Chest X-ray. View position: PA
Patient age: 47
Patient sex: M
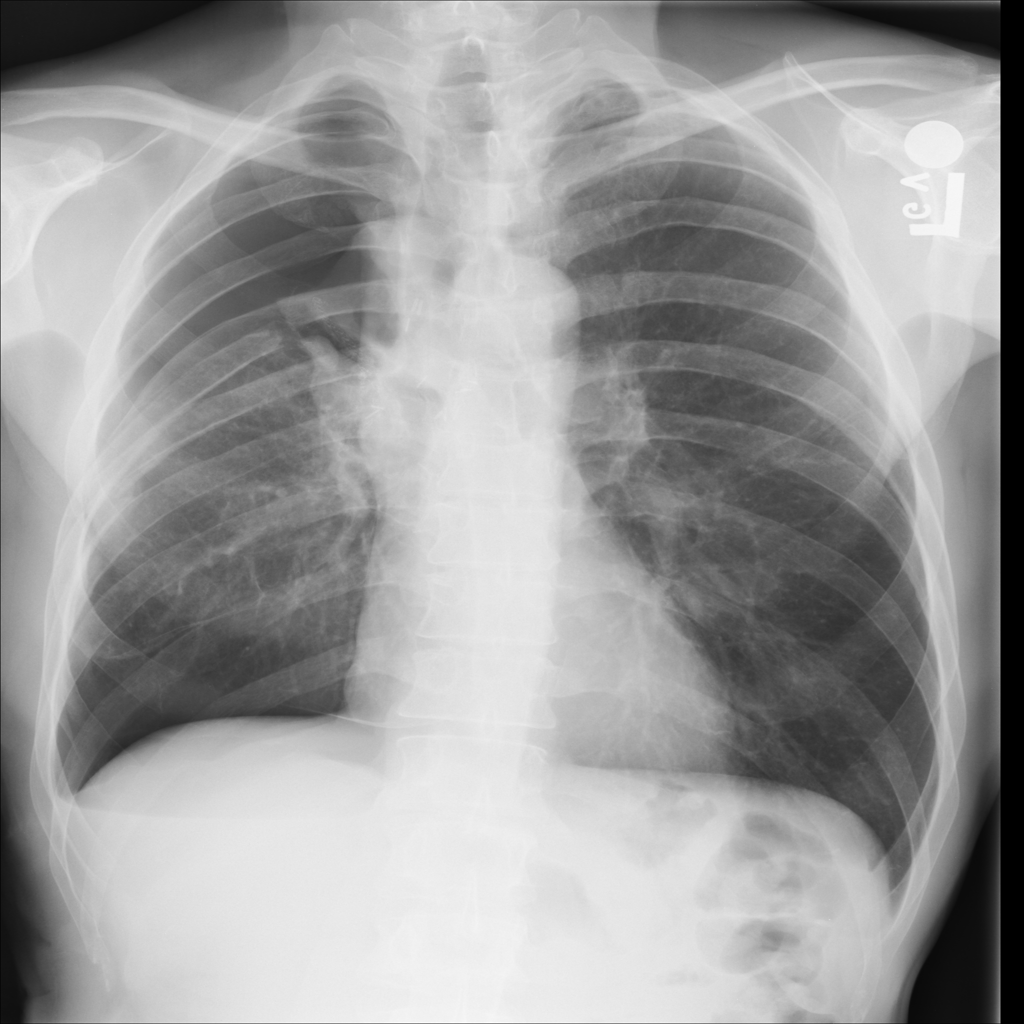
Finding: Pneumothorax